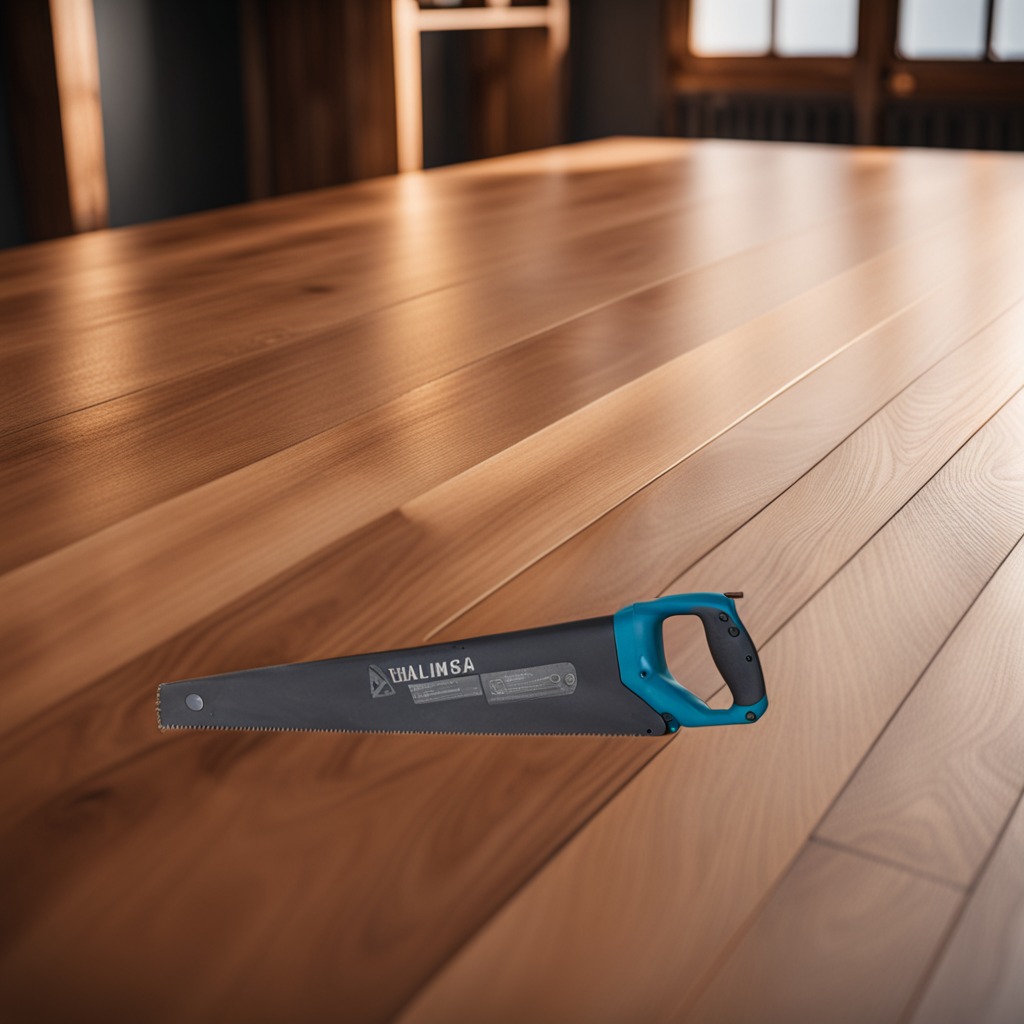
A metal saw lies on the wooden table in a carpentry studio.